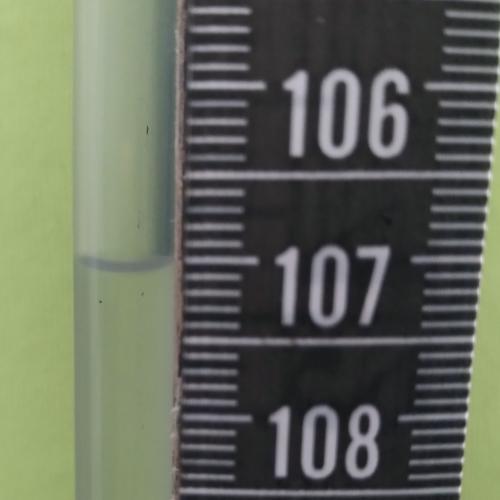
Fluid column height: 107.0 cm